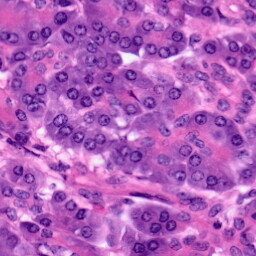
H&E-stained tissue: Pancreatic